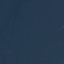
Land use / land cover: SeaLake